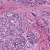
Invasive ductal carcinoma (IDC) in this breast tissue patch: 0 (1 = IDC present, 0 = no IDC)